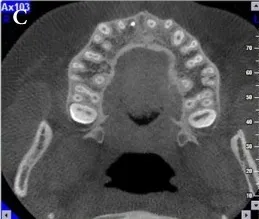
After 20 months of follow-up.
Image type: radiology (ct)